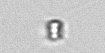
Label: Chaetoceros_tenuissimus